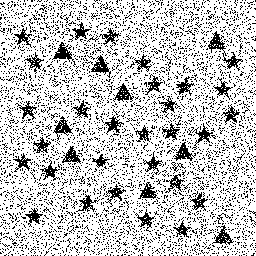
Squares: 0
Triangles: 9
Stars: 29
Total shapes: 38